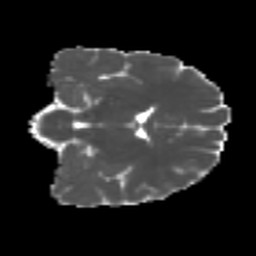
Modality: MD
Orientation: coronal
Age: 24
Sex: female
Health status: ill
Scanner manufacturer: siemens
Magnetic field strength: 3 T
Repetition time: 6.5 s
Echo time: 0.062 s